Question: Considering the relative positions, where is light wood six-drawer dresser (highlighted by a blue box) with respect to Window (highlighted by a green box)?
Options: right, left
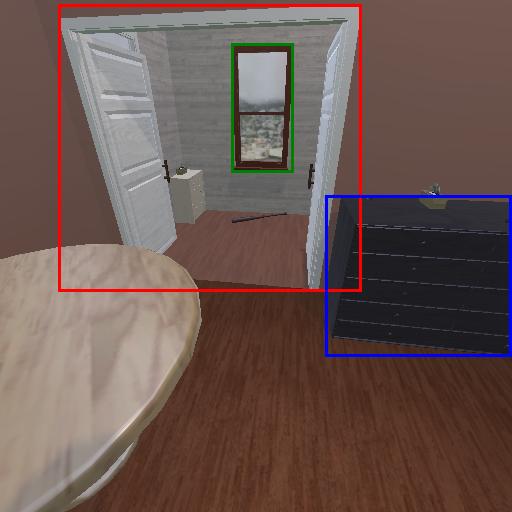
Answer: right